Question: '''
<menu xmlns:android="http://schemas.android.com/apk/res/android"
xmlns:compat="http://schemas.android.com/apk/res-auto" >
<item android:id="@+id/action_chat"
android:icon="@drawable/ico_enter_chat"
android:title="Enter Chat"
compat:showAsAction="always|withText" />
<item android:id="@+id/action_map"
android:icon="@drawable/ico_map"
android:title="Users Map"
compat:showAsAction="always" />
<item android:id="@+id/action_logout"
android:icon="@drawable/ico_log_out"
android:title="Log Out"
compat:showAsAction="always" />
</menu>
'''
Here is my menu XML file, in theory it should display two icons as single icons and first icon with title too.
However, in app it doesn't display title, here is screencap:

So why doesn't it display "title" ?
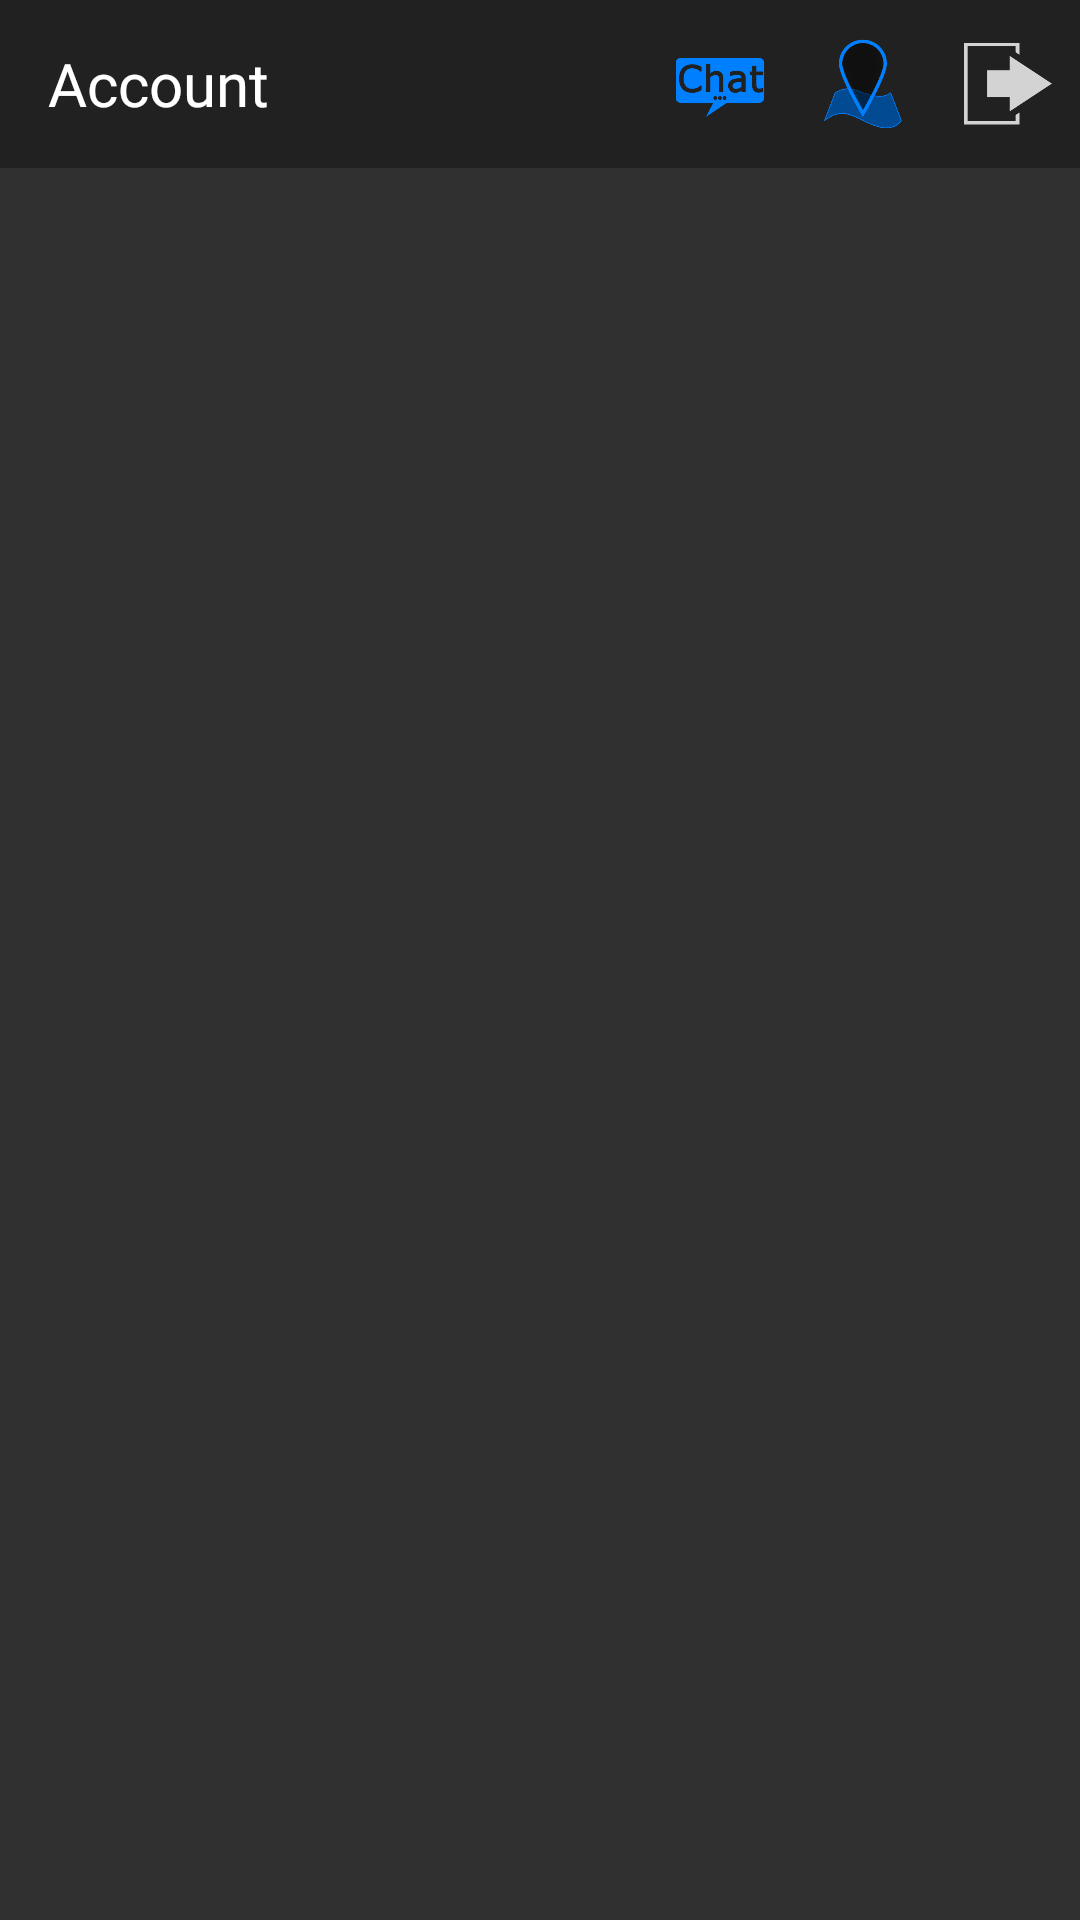
Answer: Source:
<URL>